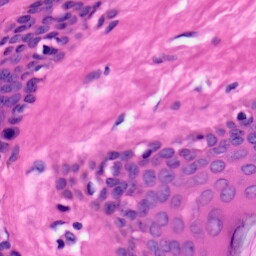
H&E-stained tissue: Skin